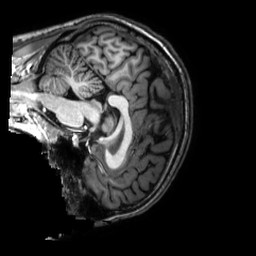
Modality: T1w
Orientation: sagittal
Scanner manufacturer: philips
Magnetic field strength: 3 T
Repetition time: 0.0096 s
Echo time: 0.0046 s